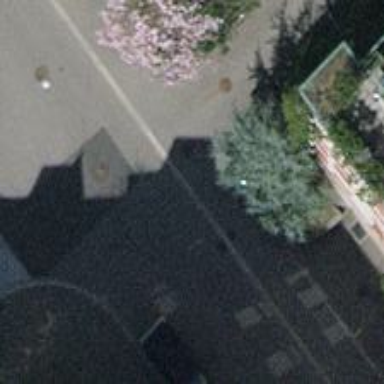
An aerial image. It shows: Unmarked crossing with traffic calming table.